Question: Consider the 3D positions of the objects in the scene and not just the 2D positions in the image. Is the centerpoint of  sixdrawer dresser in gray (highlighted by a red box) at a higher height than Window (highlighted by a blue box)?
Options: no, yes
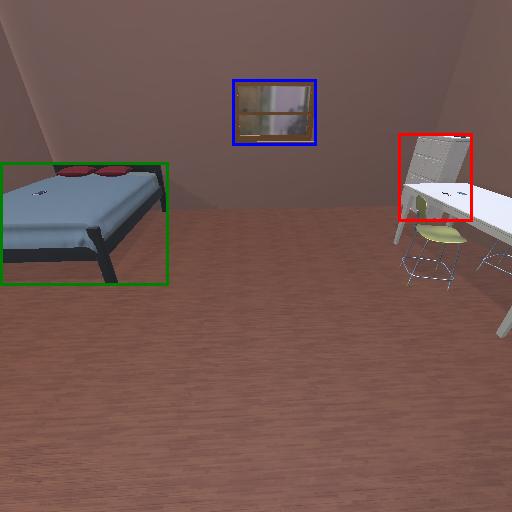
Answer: no